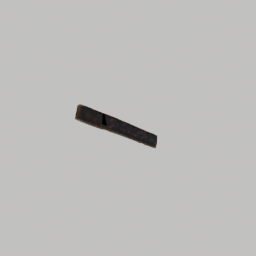
Label: architecture